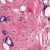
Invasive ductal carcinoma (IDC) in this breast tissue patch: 1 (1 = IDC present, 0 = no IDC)